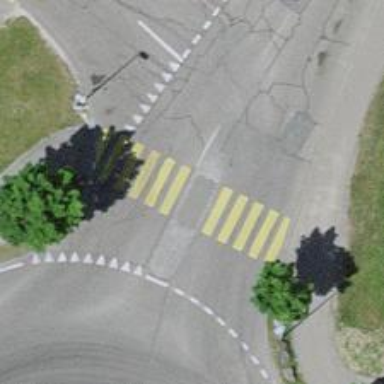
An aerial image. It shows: Uncontrolled crossing with pedestrian island.